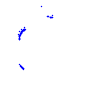
Particle: kaon